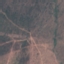
Land use / land cover: HerbaceousVegetation